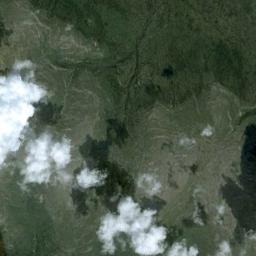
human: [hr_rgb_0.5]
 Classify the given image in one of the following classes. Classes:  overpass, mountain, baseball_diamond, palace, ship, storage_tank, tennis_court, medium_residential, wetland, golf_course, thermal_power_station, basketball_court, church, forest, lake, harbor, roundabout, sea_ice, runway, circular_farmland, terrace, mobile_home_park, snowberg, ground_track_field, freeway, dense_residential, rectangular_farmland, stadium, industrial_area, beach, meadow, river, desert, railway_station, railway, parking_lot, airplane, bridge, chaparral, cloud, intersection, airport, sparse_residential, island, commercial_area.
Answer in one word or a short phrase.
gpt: cloud